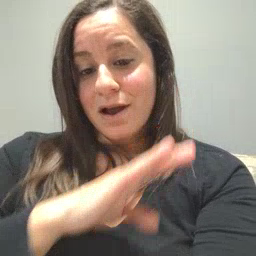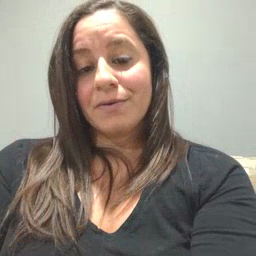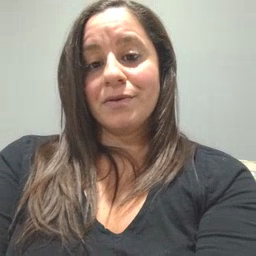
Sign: quiet